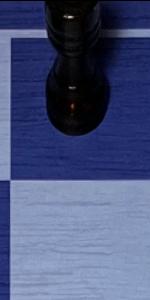
Label: Empty